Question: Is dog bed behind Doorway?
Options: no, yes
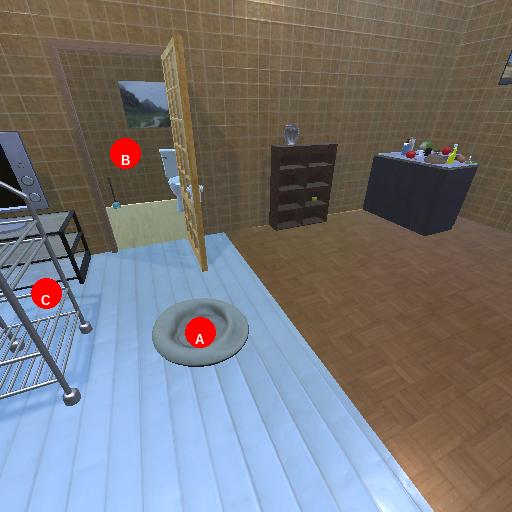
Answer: no